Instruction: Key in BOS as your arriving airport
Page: home
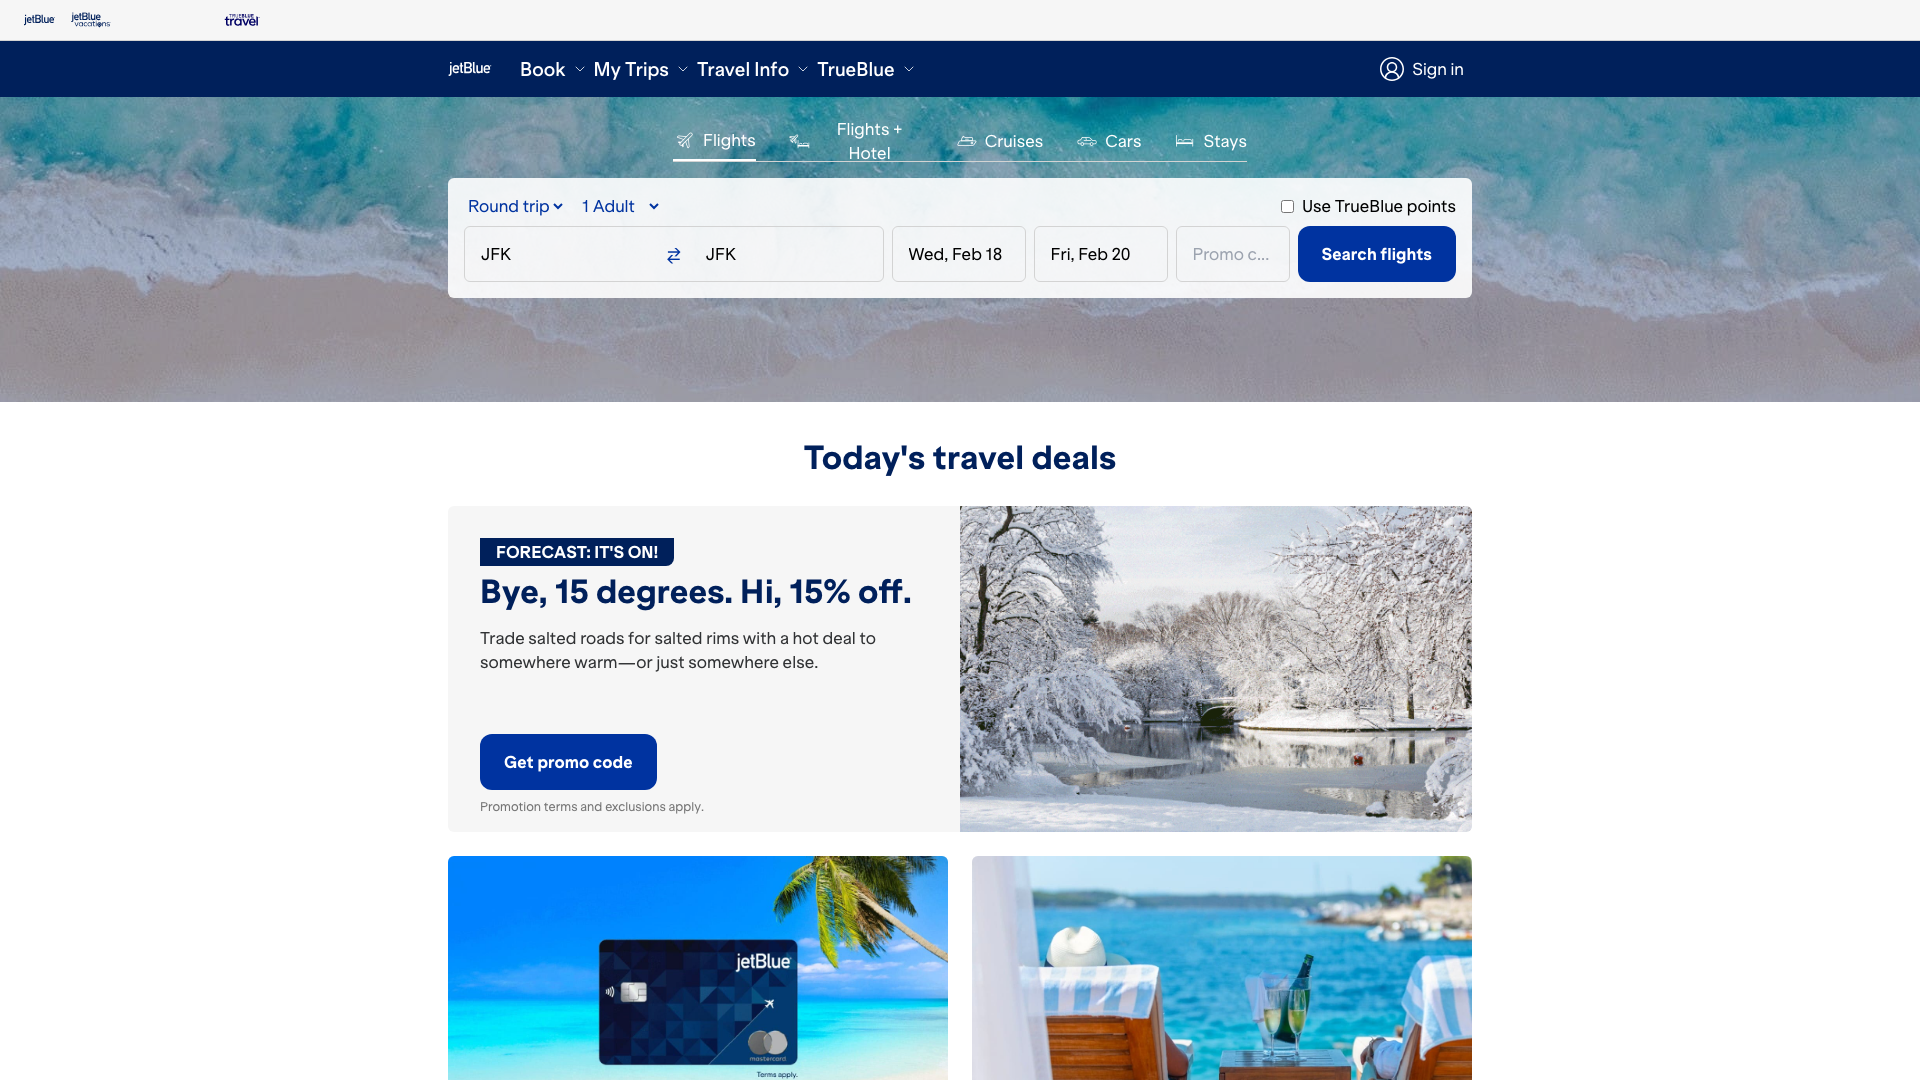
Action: type